Aerial crown-view tile of a tropical tree (Barro Colorado Island, Panama), acquired 20250616:
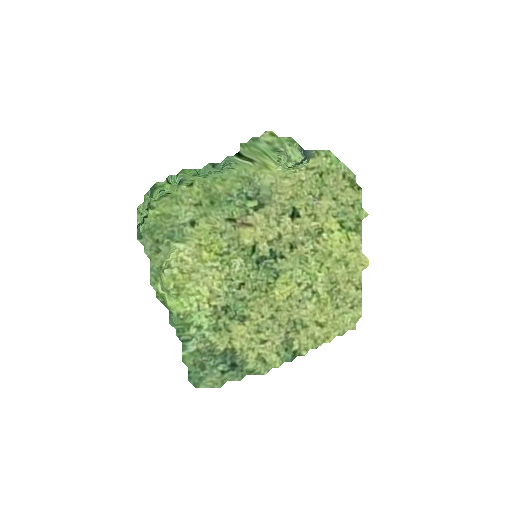
Species: Apeiba membranacea
GBIF accepted scientific name: Apeiba membranacea
Crown area: 61.415 m²